Field crop: maize
Growth stage: 2
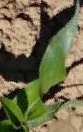
Species: maize